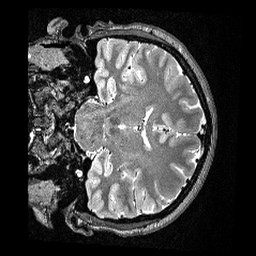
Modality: T2w
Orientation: coronal
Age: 27
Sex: male
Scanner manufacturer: siemens
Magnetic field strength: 3 T
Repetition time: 3.2 s
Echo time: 0.479 s